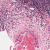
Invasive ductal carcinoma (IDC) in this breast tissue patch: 0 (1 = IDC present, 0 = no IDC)